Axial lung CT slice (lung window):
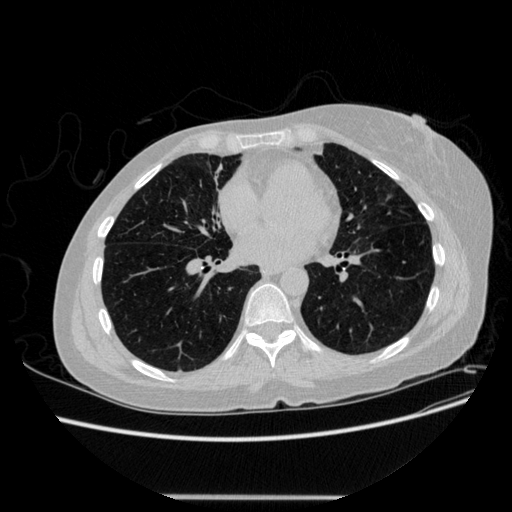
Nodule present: no